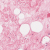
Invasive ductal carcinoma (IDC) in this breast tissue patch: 0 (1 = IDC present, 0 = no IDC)